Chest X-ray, PA view. Patient: 51 years old, sex F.
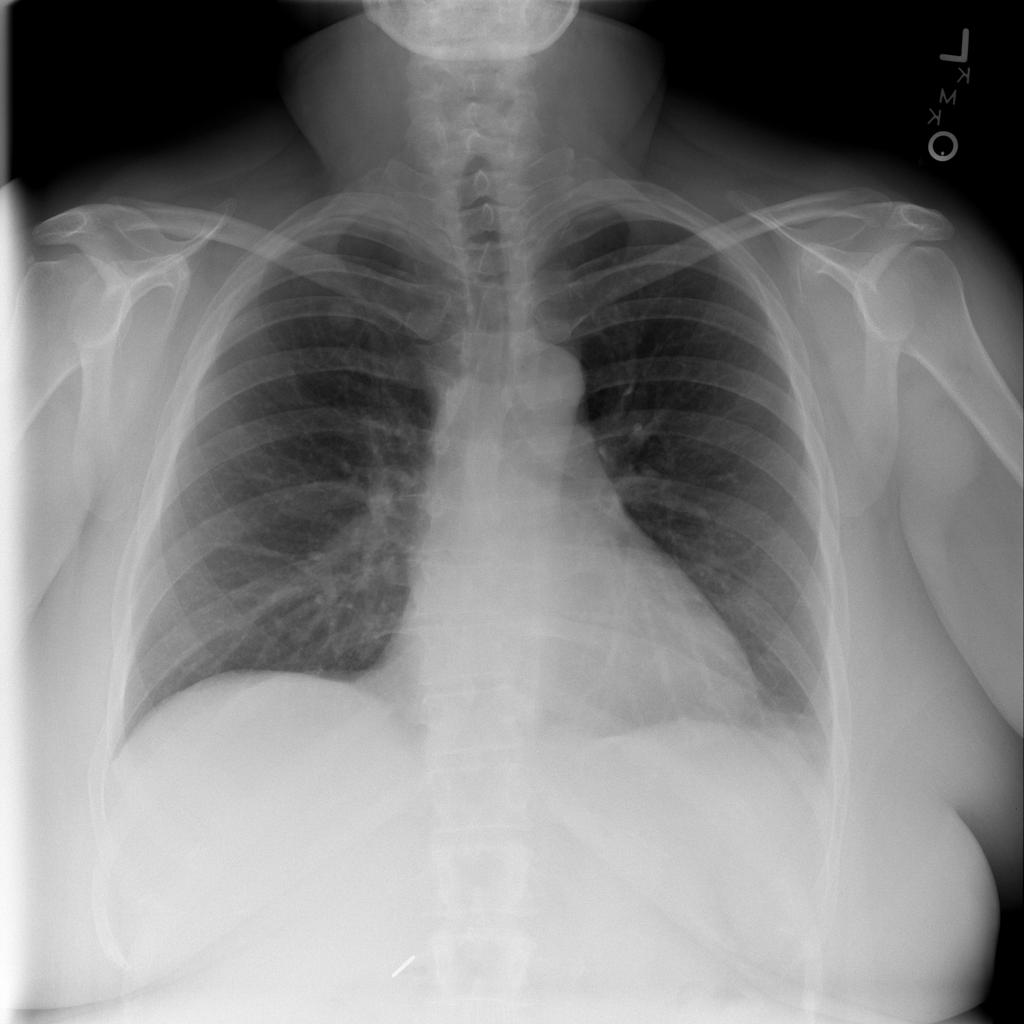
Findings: No Finding